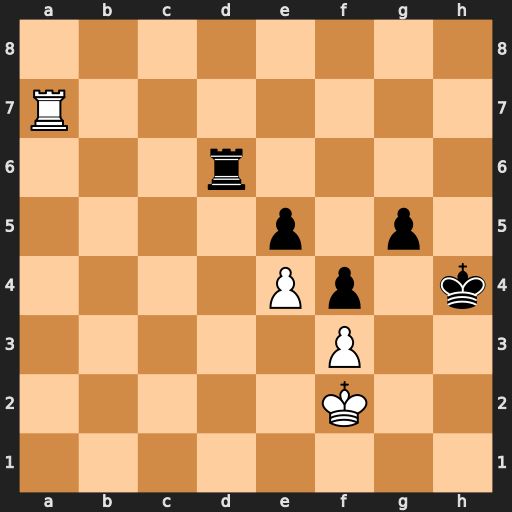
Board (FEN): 8/R7/3r4/4p1p1/4Pp1k/5P2/5K2/8
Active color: w
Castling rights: -
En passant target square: -
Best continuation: Rh7+ Rh6 Rxh6#